Field crop: maize
Growth stage: 1
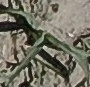
Species: sorghum